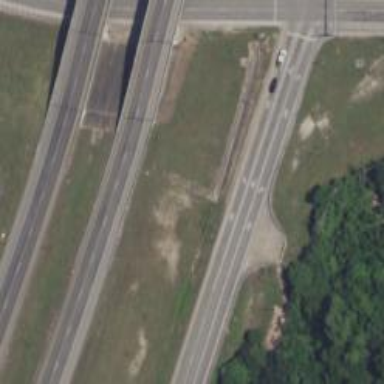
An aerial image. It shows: Trunk link highway with asphalt surface.